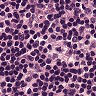
Metastatic tissue present: no